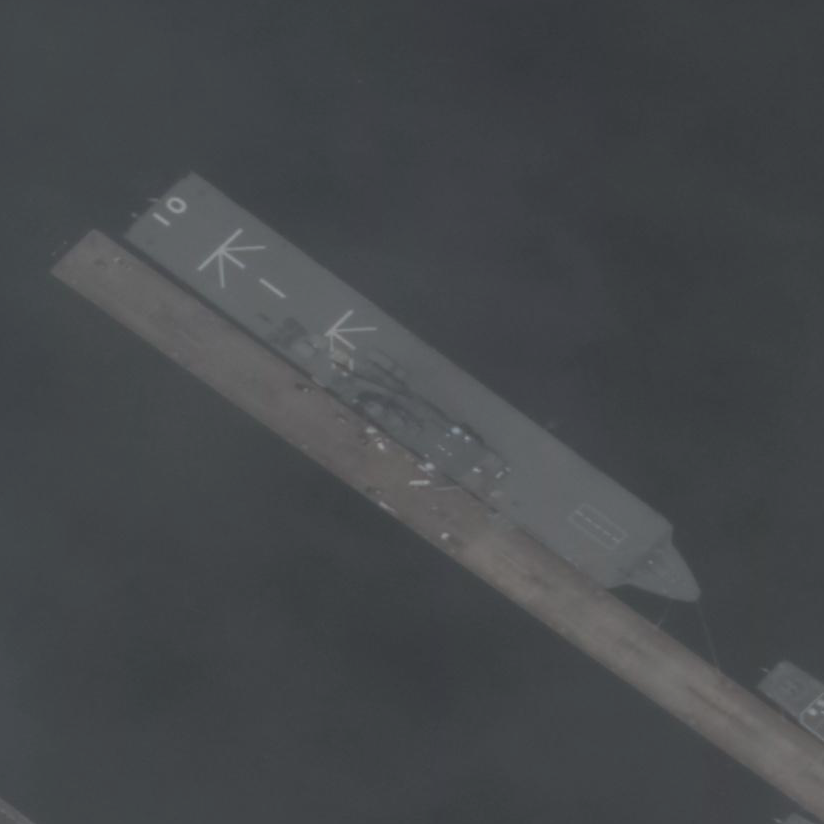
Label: assault